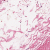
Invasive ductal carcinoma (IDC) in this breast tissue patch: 0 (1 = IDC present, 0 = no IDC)